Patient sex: M
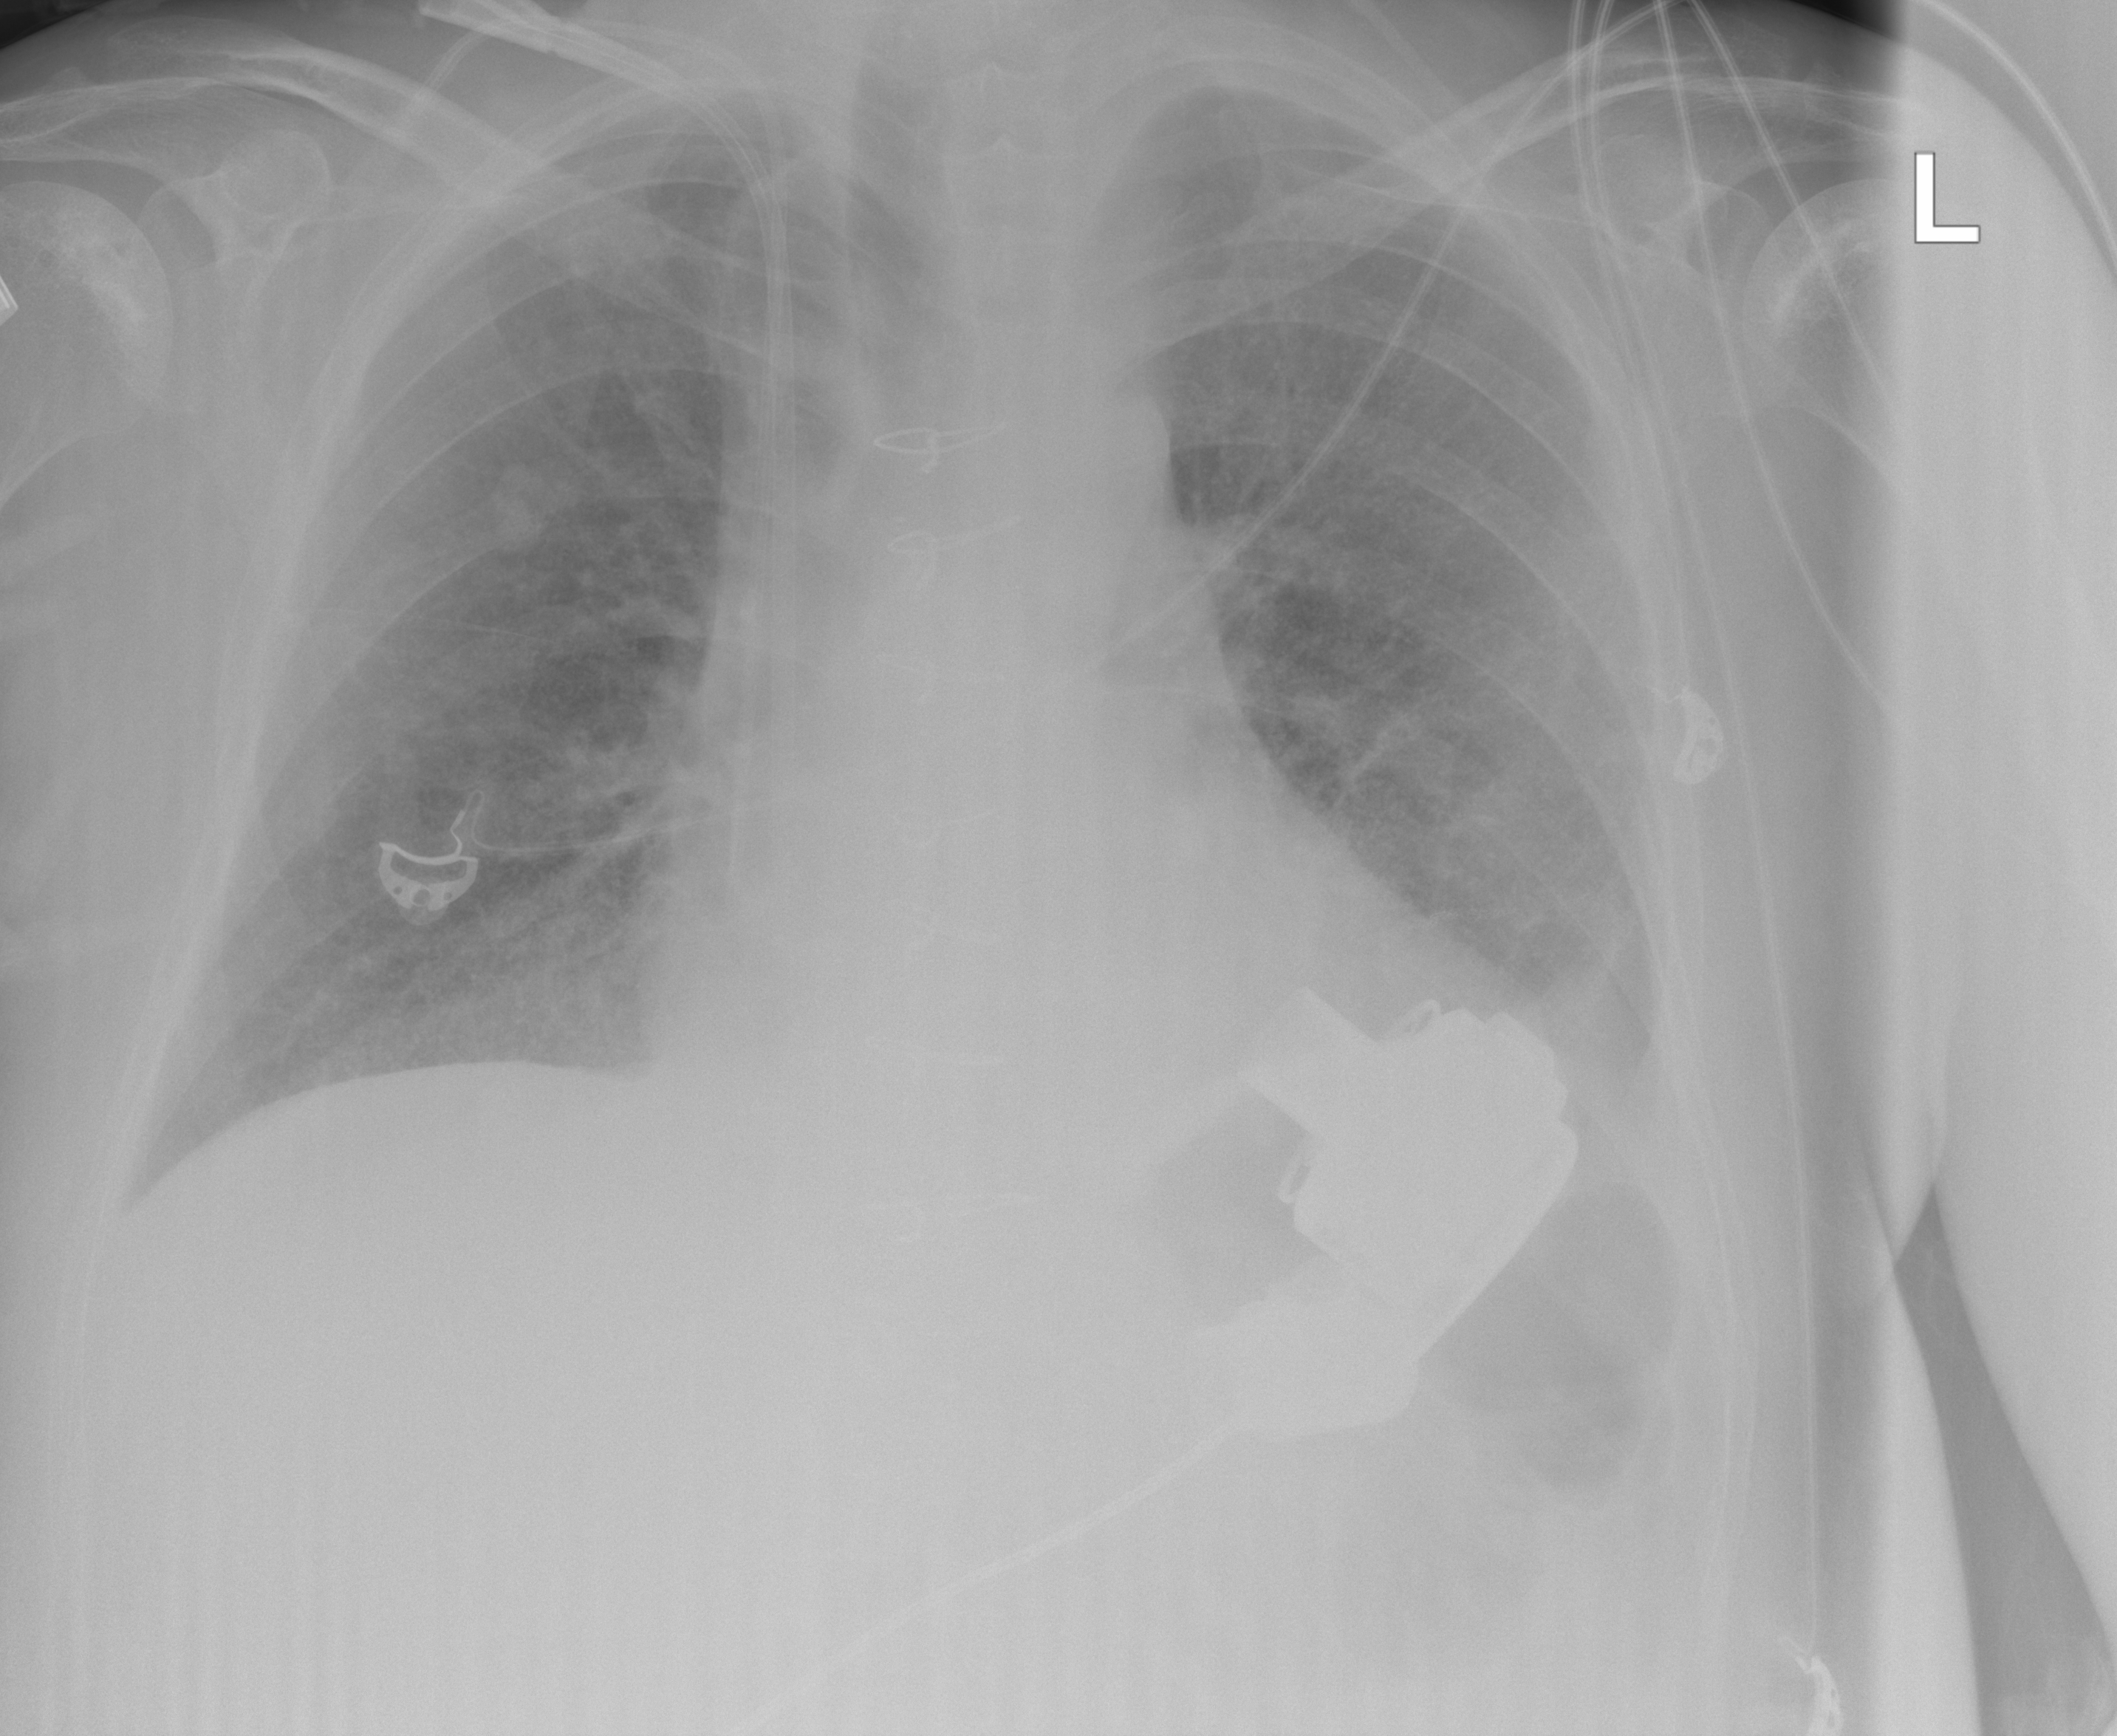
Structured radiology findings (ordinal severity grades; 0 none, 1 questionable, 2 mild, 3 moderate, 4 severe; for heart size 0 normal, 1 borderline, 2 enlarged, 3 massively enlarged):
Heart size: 2
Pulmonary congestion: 2
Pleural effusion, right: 0
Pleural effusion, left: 0
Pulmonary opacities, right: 2
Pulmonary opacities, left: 2
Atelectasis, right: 2
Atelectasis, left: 2